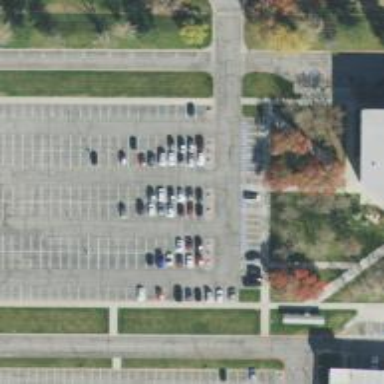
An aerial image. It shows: Parking space is available.